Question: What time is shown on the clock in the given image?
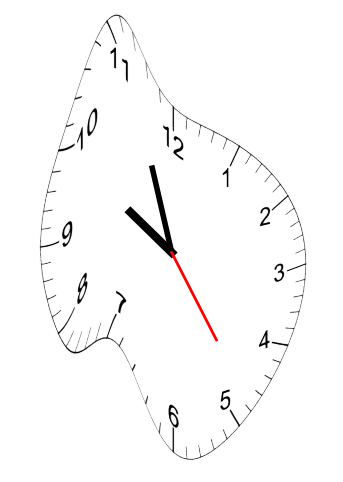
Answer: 09:56:24